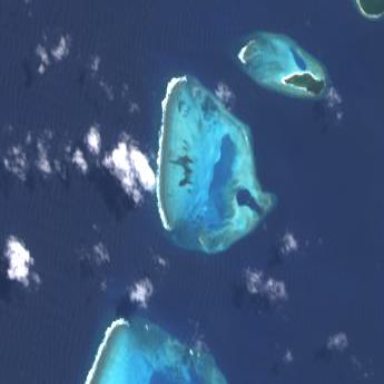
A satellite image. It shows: Beautiful reef in its natural habitat.